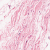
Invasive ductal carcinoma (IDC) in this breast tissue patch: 0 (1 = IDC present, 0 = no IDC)